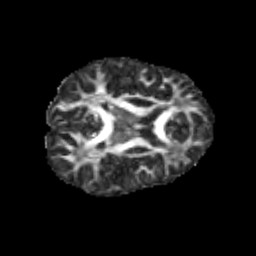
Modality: FA
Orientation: axial
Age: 11
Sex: female
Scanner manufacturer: siemens
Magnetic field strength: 3 T
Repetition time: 3.8 s
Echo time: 0.07 s